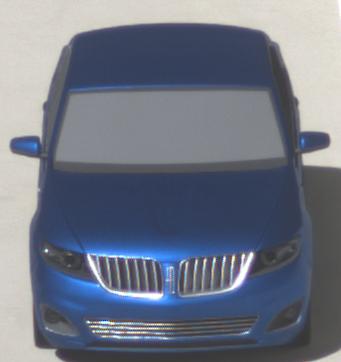
Make: Lincoln
Model: MKS
Detailed model: -
Model produced from: 2008
Model produced until: 2011
Doors: 4
Color: blue
Road condition: dry road
Daytime: midday
Contrast: high contrast